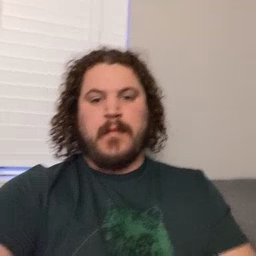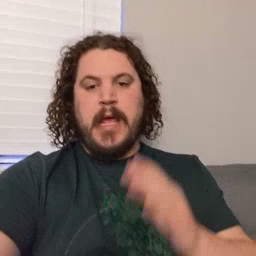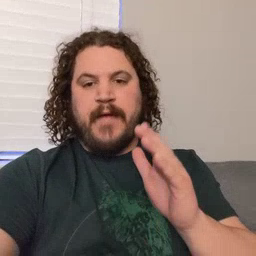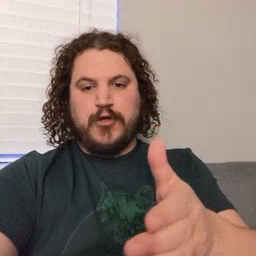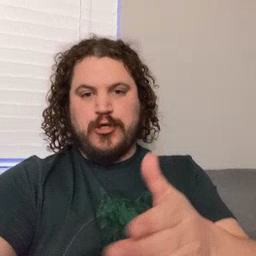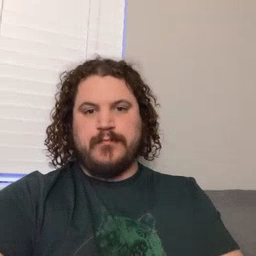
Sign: after